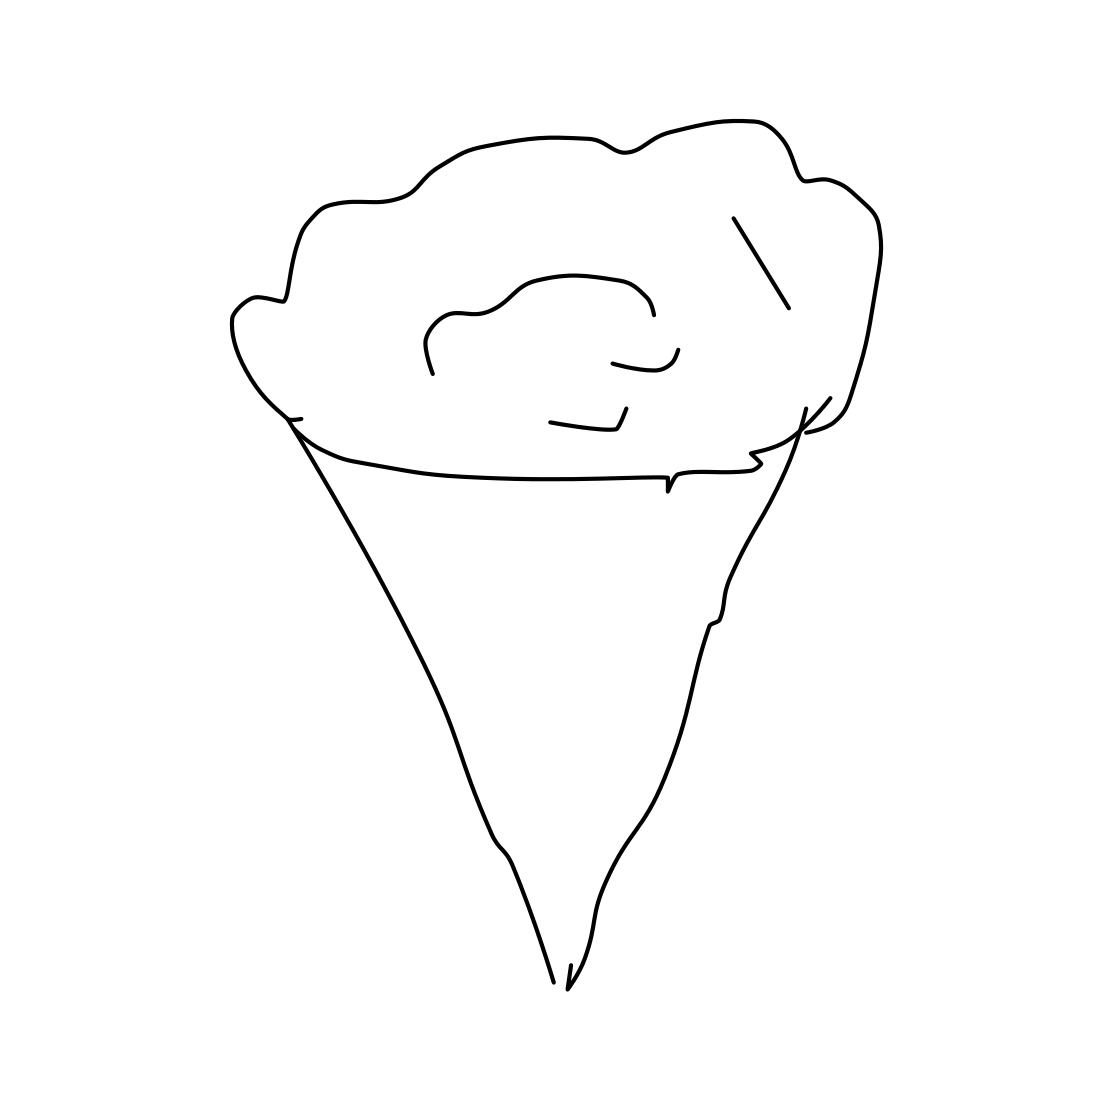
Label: ice-cream-cone